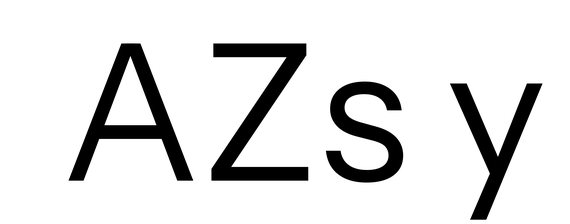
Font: InstrumentSans_Regular